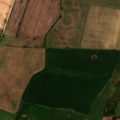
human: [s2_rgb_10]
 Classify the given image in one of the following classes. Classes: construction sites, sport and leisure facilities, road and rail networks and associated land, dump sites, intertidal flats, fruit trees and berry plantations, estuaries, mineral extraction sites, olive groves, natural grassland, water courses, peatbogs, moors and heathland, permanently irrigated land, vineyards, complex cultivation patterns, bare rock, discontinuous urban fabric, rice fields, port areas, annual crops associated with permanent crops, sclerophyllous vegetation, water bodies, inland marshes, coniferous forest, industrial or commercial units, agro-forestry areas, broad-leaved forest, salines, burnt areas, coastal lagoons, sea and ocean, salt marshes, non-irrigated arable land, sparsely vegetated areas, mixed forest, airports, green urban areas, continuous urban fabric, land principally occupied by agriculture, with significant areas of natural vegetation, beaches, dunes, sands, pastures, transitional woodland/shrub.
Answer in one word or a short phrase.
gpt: non-irrigated arable land, pastures